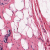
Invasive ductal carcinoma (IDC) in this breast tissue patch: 0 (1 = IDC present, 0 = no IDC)